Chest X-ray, AP view. Patient: 48 years old, sex M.
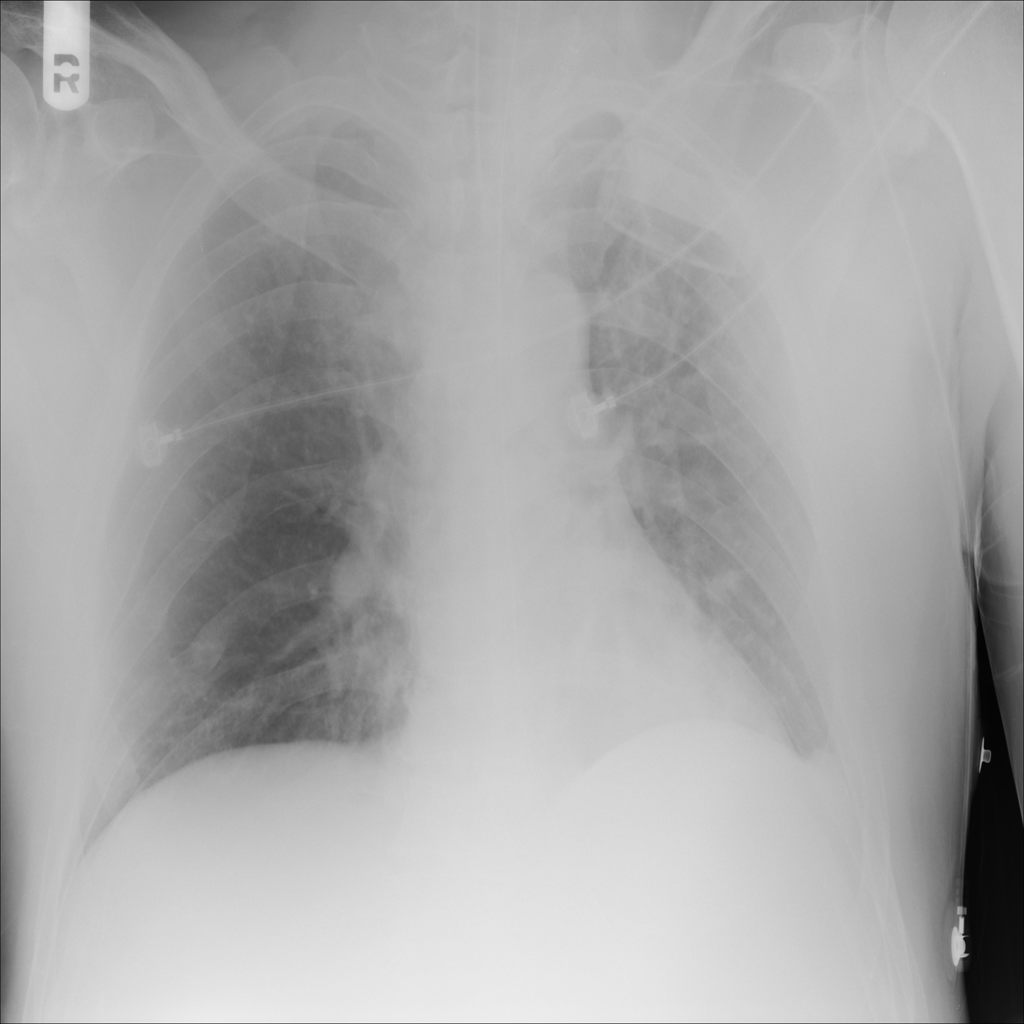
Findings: No Finding